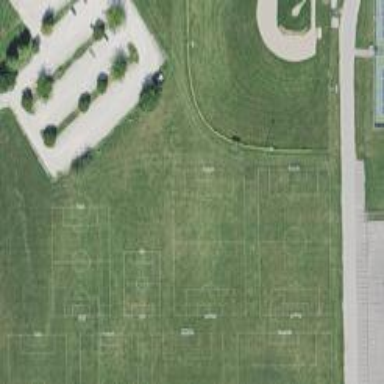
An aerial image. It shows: Leisure park with soccer pitch.